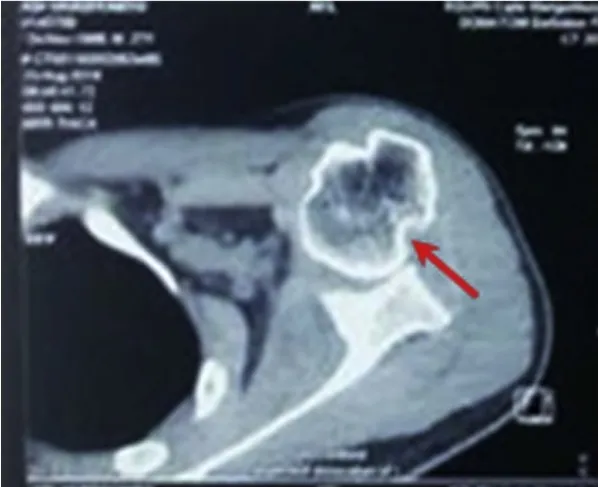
(c) CT scan showed a Hill-Sachs lesion on the humeral head (pointed by arrow).
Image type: radiology (ct)